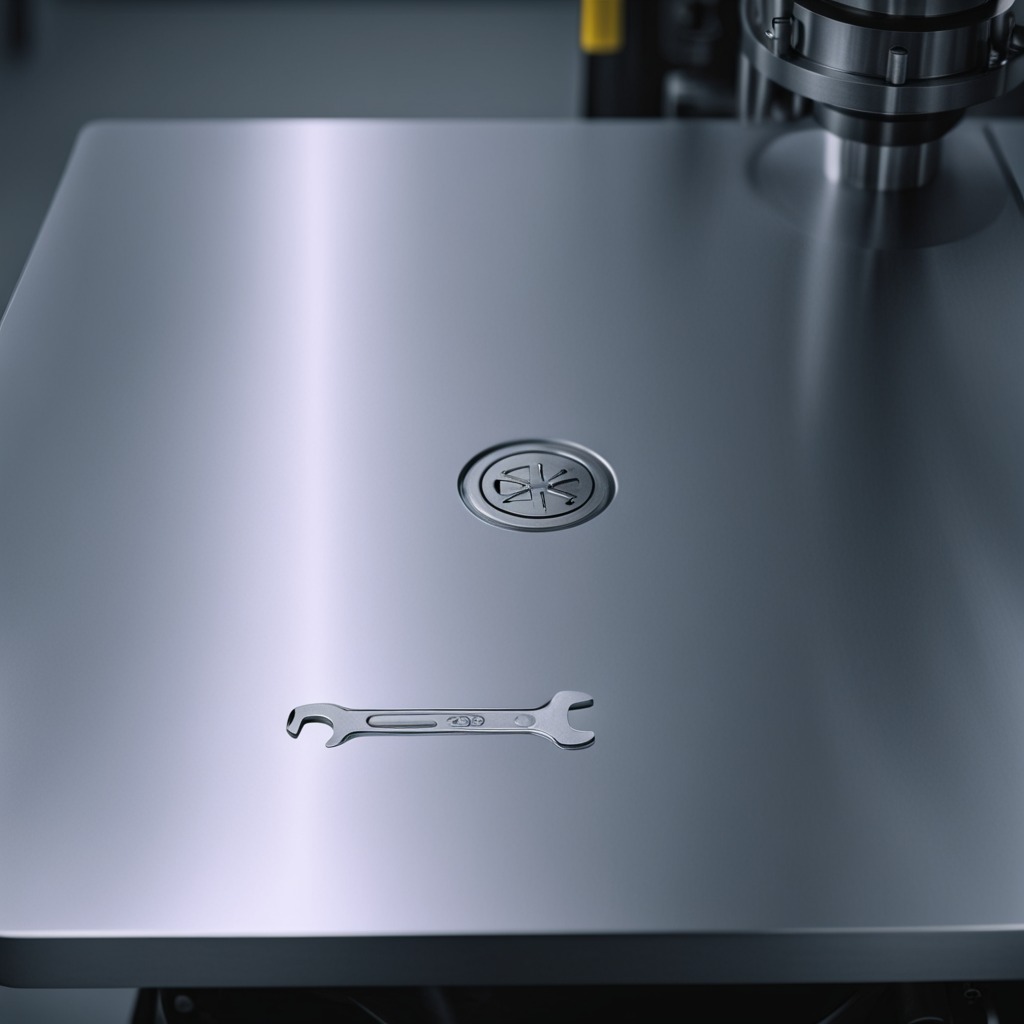
An wrench is lying on the metal table in a machine shop under fluorescent lights.